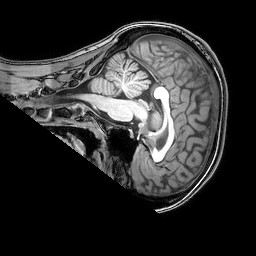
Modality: T1w
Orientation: sagittal
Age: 21
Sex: female